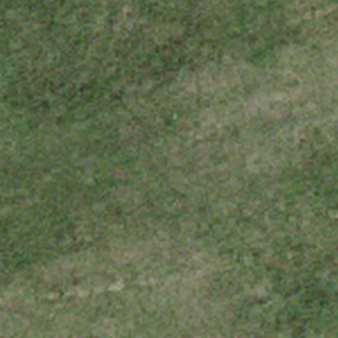
Label: other